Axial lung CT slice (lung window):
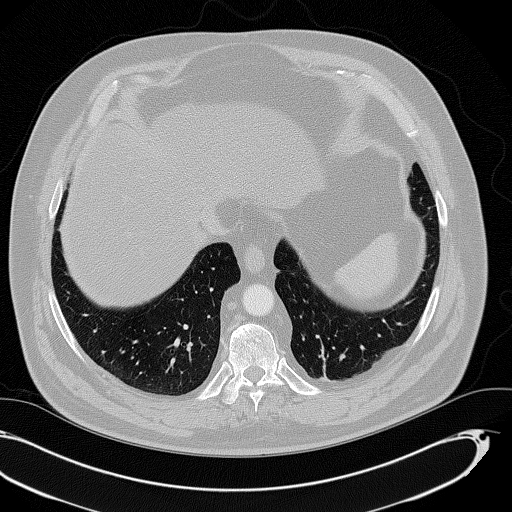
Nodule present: no